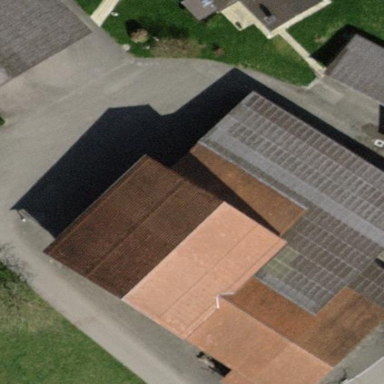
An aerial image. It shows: Farm auxiliary building.